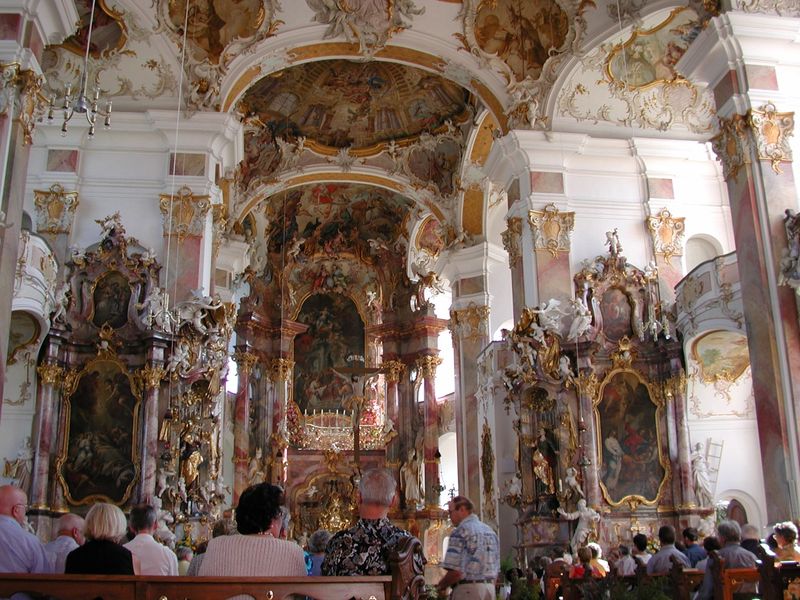
Titel: Maria Steinbach
Standort: Maria Steinbach, Maria Steinbach (EU - D - BW)
Schlagwörter: gemälde, mann, weiß, menschen, sitzen, braun, marmor, säulen, rot, malerei, barock, bild, innenraum, kirche, gold, decke, publikum, rokoko, rosa, engel, bilder, empore, pilaster, kuppel, kerzen, stuck, foto, fotografie, kreuz, dom, altar, bänke, hochaltar, kathedrale, kapitell, fries, gesims, kanzel, gemeinde, gottesdienst, messe, predigt, heilige, deckengemälde, dresden, illusion, basilika, frauenkirche, rocaille, touristen, altäre, seitenaltäre, prunkvoll, golg, hochbarock, frieß, friß